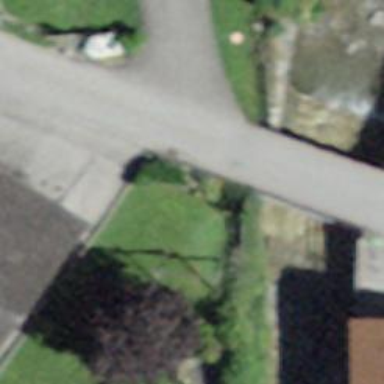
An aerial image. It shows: Residential road with bridge.